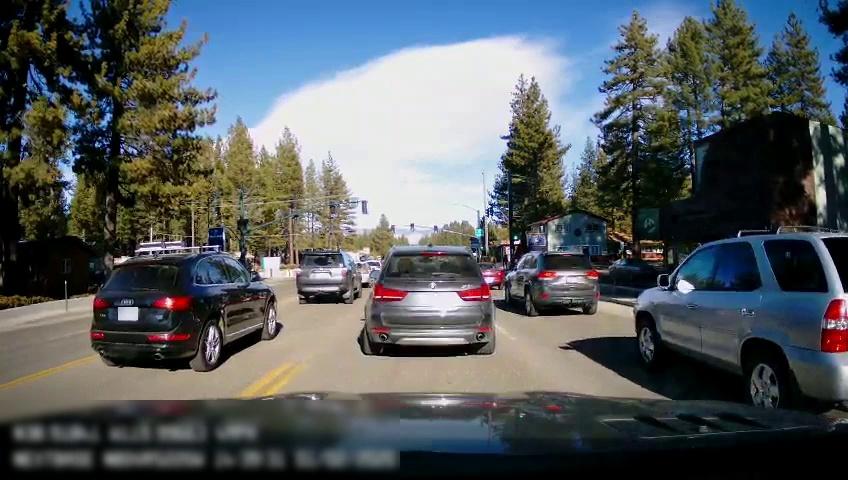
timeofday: Day
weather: Sunny
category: Drivable Space
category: Vehicles | SUV
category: Vehicles | Car
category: Vehicles | SUV
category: Vehicles | Car
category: Vehicles | SUV
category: Vehicles | SUV
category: Vehicles | SUV
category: Vehicles | SUV
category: Lanes | Opposite Lane
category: Lanes | Current Lane
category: Traffic | Lights
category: Traffic | Signs
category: Traffic | Lights
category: Traffic | Lights
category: Traffic | Lights